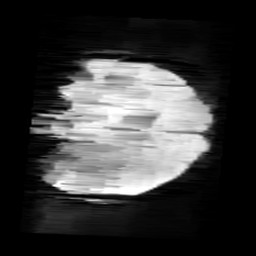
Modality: minIP
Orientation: coronal
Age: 11
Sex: female
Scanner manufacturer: siemens
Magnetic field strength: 3 T
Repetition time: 0.027 s
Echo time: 0.02 s